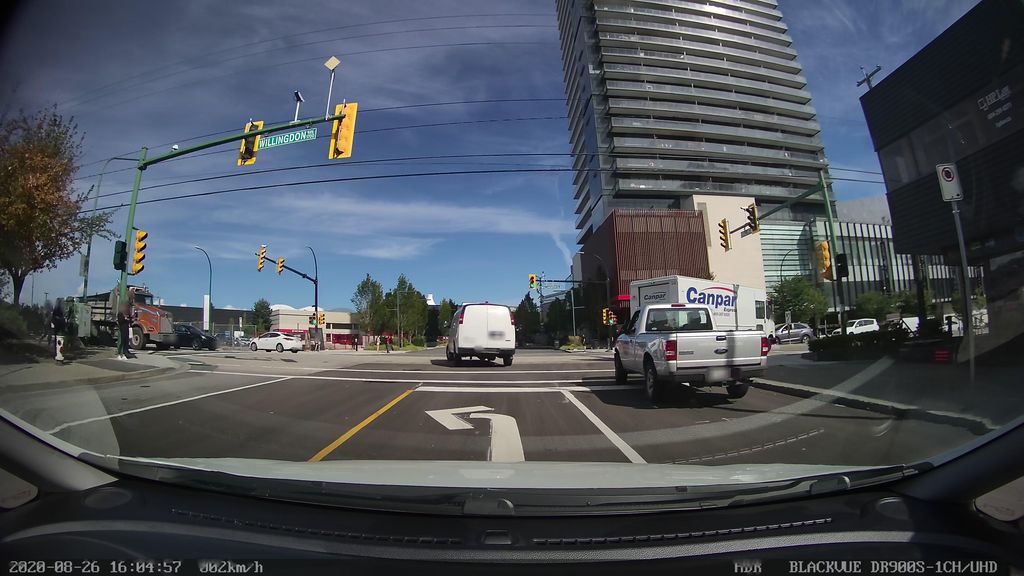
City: vancouver